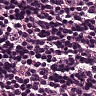
Metastatic tissue present: no